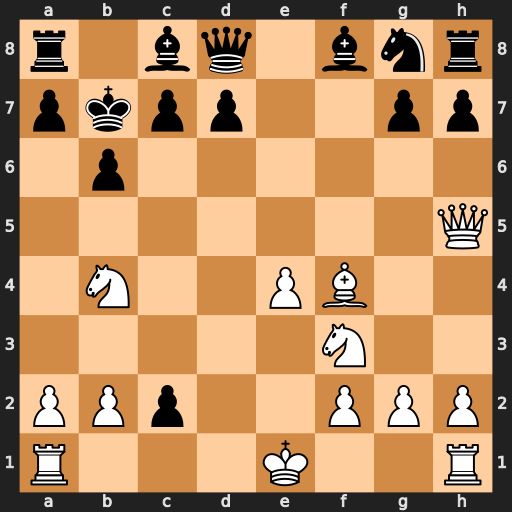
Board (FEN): r1bq1bnr/pkpp2pp/1p6/7Q/1N2PB2/5N2/PPp2PPP/R3K2R
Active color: w
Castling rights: KQ
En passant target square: -
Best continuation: Qd5+ c6 Nxc6 dxc6 Qxd8